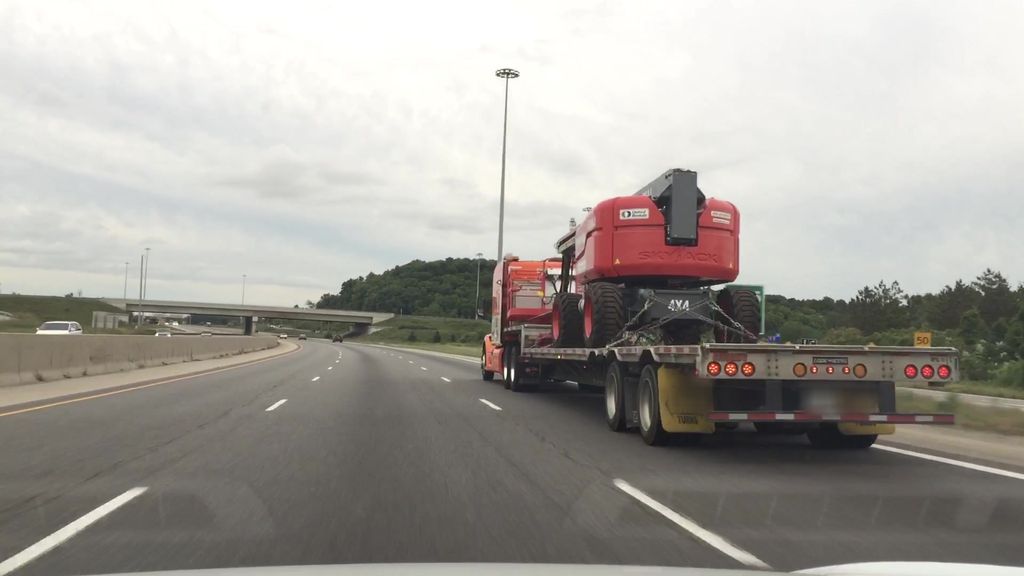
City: kitchener-waterloo